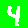
Digit: 4